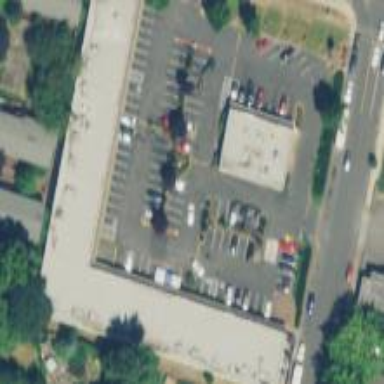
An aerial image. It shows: Retail area.